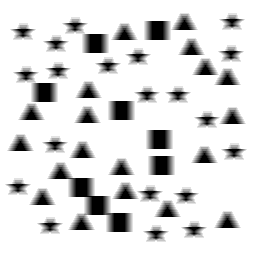
Squares: 9
Triangles: 19
Stars: 20
Total shapes: 48